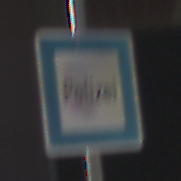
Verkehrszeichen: Polizei
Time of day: MorningAfternoon
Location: Outdoor (Special)
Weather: PartlyCloudy
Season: NotSpecified
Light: Natural